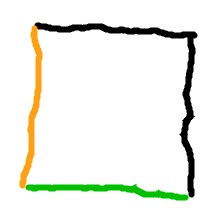
Shape: square